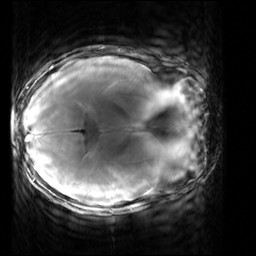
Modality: T2starw
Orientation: axial
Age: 27
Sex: male
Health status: healthy
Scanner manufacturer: siemens
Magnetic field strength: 3 T
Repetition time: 0.7 s
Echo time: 0.02 s